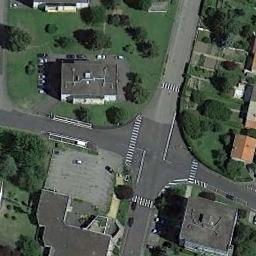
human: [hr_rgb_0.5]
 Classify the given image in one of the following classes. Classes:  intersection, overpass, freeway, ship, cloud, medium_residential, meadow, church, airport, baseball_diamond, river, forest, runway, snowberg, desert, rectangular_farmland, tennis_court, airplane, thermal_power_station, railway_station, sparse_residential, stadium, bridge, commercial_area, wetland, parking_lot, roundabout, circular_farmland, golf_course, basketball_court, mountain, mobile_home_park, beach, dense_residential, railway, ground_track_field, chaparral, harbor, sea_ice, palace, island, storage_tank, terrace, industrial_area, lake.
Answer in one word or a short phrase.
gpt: intersection